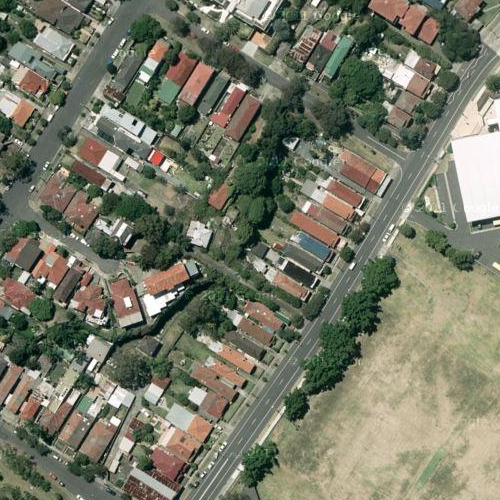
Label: sydney